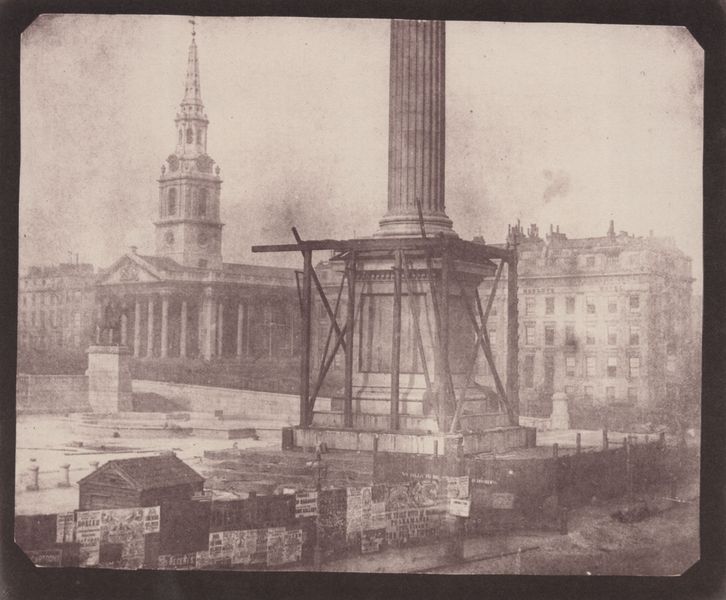
Titel: London, Trafalgar Square, Errichtung der Nelson-Säule
Künstler: William Henry Fox Talbot
Standort: Lacock (UK)
Institution: Sammlung Lacock
Schlagwörter: weiß, wolken, fluss, stadt, grau, holz, paris, straße, säule, gebäude, haus, schloss, wand, architektur, blass, geschichte, historie, sockel, stein, häuser, hütte, kirche, rauch, reiter, turm, statue, ansicht, leer, grafik, graphik, nebel, hütten, läden, platz, werbung, sepia, eiffelturm, hafen, foto, fotografie, photographie, gerüst, kreuz, türme, palast, fracht, denkmal, druck, schwarz weiss, gehweg, plakat, rathaus, litografie, photo, obelisk, kanneluren, auffahrt, tempel, basis, london, bau, antiker tempel, monument, reiterstatue, reiterstandbild, baustelle, plakate, kriche, hochhaus, petersburg, baugerüst, bauzaun, turmbau, altertum, kunstwerk, madeleine, france, ausgeblichen, realistsich, momument, saine, smok, church, alterum, zinshaus, french revolution?